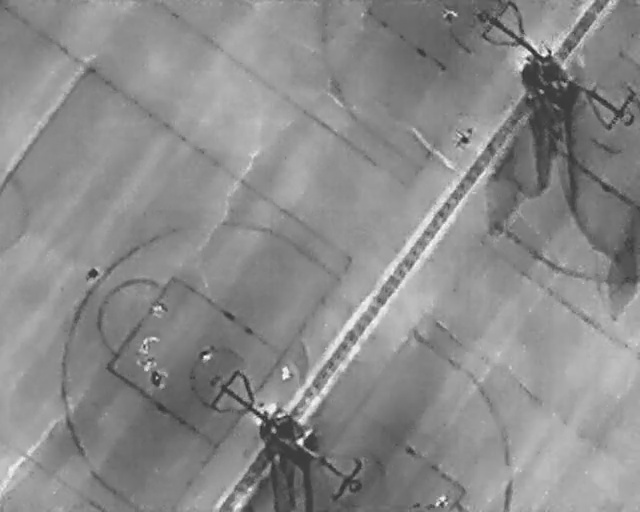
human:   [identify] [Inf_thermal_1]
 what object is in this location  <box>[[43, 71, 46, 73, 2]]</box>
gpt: <ref>1 medium person at the bottom</ref>

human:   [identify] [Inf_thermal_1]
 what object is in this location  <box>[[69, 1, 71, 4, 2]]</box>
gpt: <ref>1 medium person at the top right</ref>